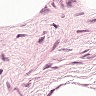
Metastatic tissue present: no